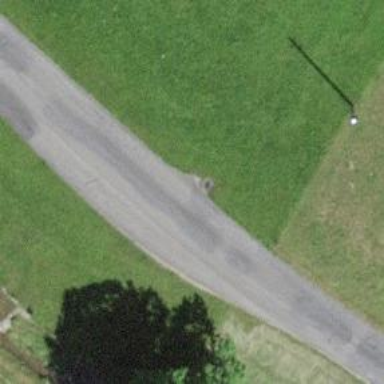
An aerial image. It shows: Passing place on the road.